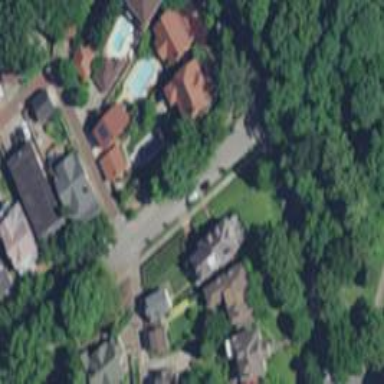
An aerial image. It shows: Alley classified as service road.